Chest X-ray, PA view. Patient: 49 years old, sex M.
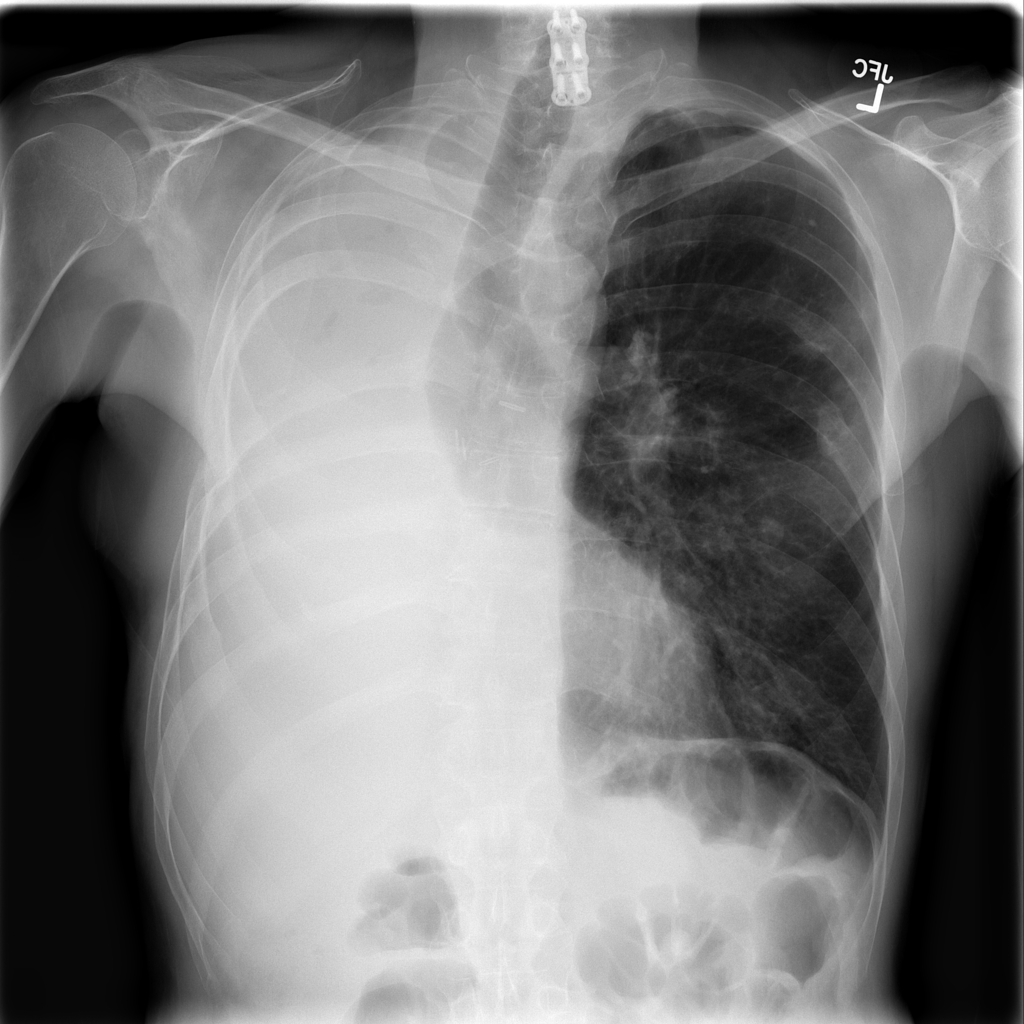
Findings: Nodule